Question: After multiple problems trying to run <URL>.
Following some of their tutorials I recreated the following:

But it bothers me that the fonts in use are not the ones designed for Seaborn, but the closest one.
Does anybody has experience in tweaking the font selection in matplotlib? Any good tutorial on how to use matplotlib's font manager?
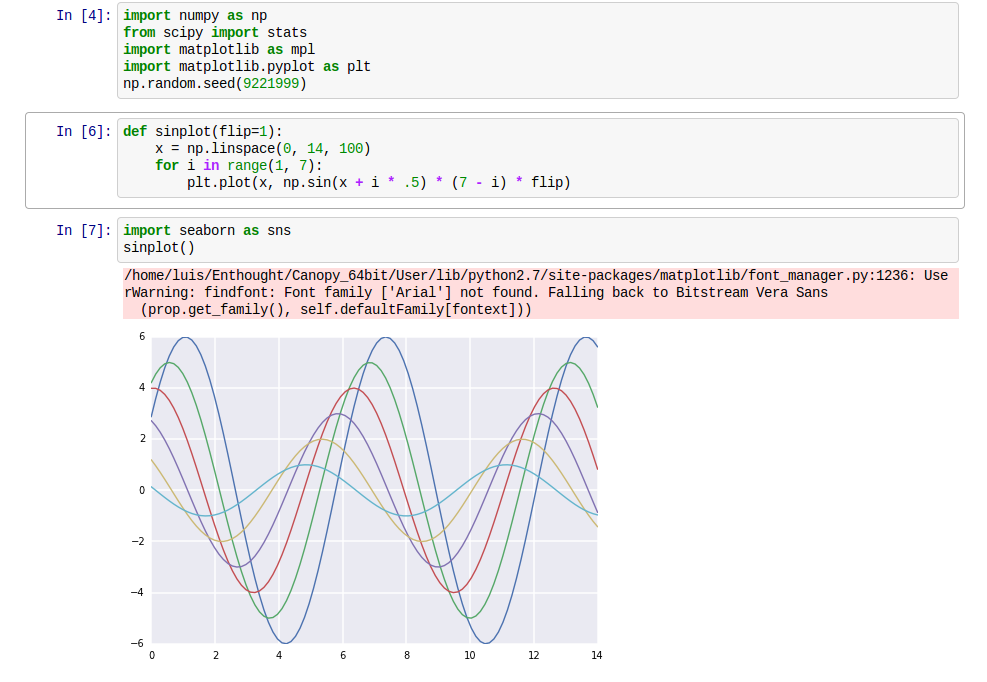
Answer: As Joe notes, Arial isn't installed on Ubuntu by default, but it's easy to install. This is what I do for testing on Travis, which is an Ubuntu environment:
'''
sudo apt-get install msttcorefonts -qq
'''
Seaborn also exposes the font option at the top level of the style control, so you could also easily use one that's installed on your system. As far as I can tell from poking around, you can get a list of possible fonts this way:
'''
import matplotlib as mpl
font_paths = mpl.font_manager.findSystemFonts()
font_objects = mpl.font_manager.createFontList(font_paths)
font_names = [f.name for f in font_objects]
print font_names
'''
Once you've found one you want to use, just set it by doing, e.g.,
'''
sns.set(font="Verdana")
'''
Of course this would have to be done at the top of every script/notebook that's going to generate seaborn plots (which is annoying), so improving the use of non-default styles is on the roadmap for 0.3.